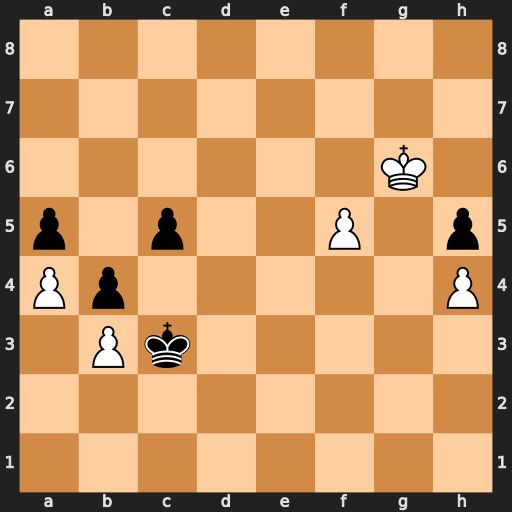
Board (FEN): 8/8/6K1/p1p2P1p/Pp5P/1Pk5/8/8
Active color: w
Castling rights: -
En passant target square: -
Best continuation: f6 c4 f7 Kxb3 f8=Q